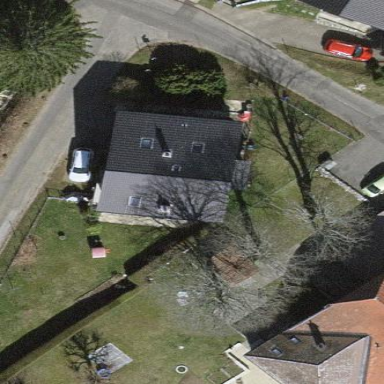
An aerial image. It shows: Detached building with gabled roof.